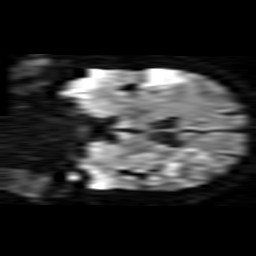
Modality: TRACE
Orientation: coronal
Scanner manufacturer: philips
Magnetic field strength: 1.5 T
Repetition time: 4.804 s
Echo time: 0.07764 s